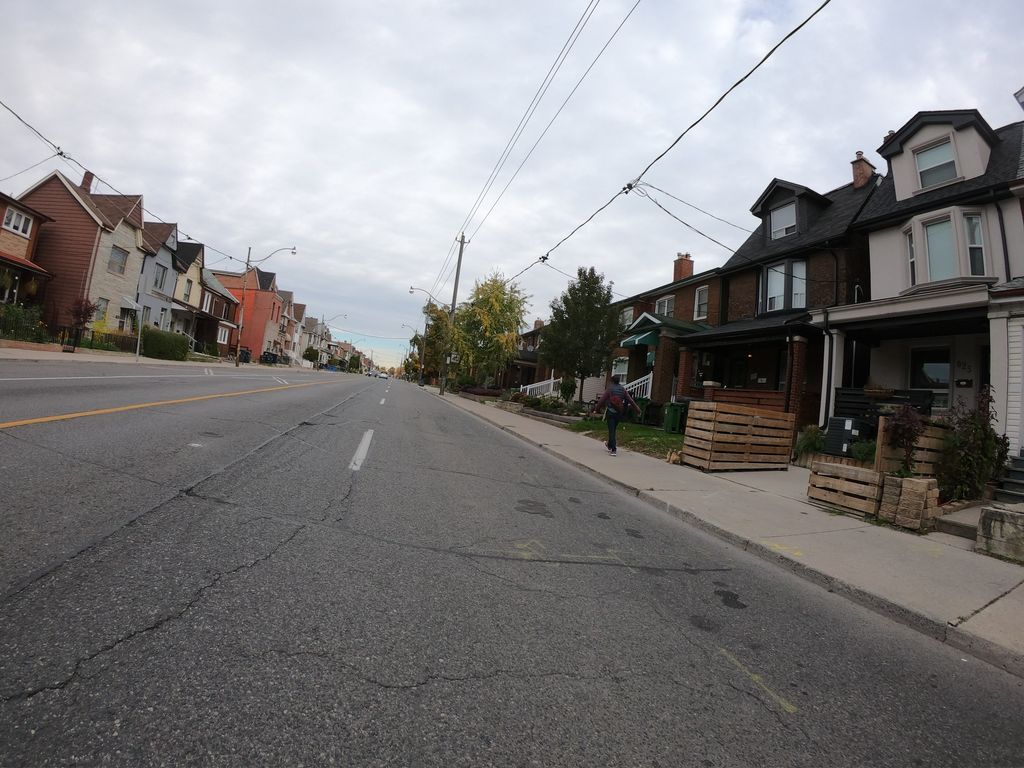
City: toronto